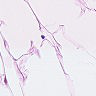
Metastatic tissue present: no